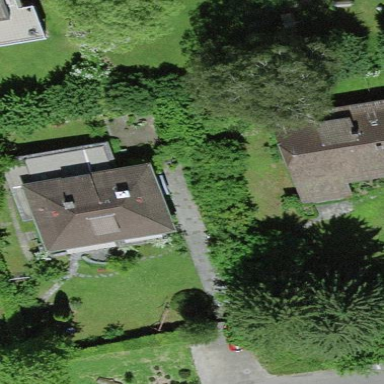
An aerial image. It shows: Residential building.